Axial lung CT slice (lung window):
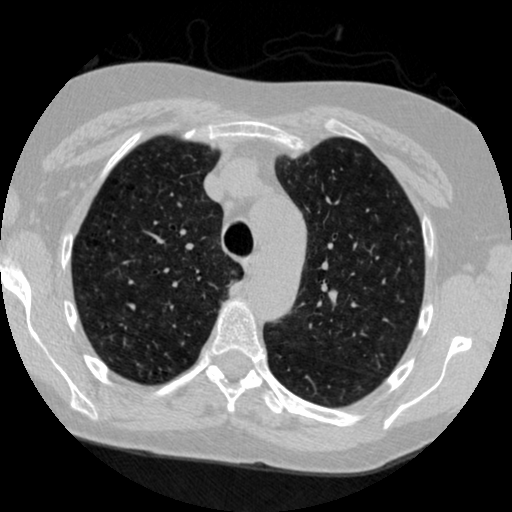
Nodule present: no